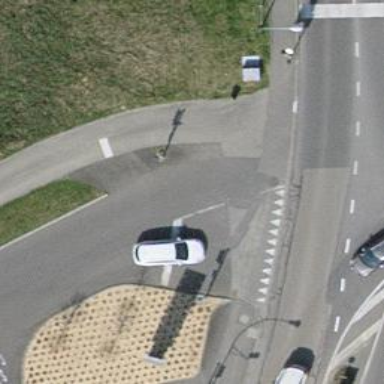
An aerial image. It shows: Road with sidewalk available for pedestrians.